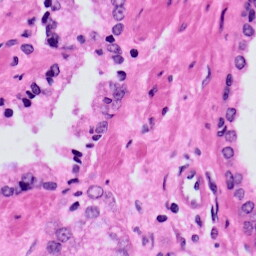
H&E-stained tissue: Prostate